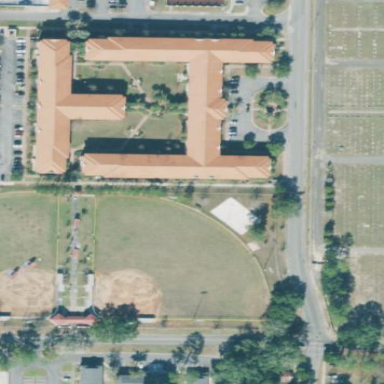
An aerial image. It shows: Residential building belonging to university.